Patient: sex F, age 44
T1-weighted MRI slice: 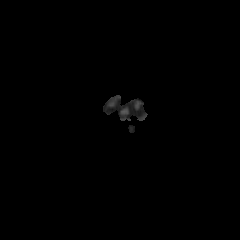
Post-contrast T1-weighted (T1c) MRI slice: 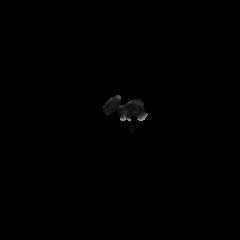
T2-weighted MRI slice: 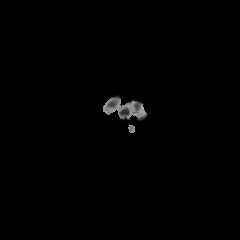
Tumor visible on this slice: no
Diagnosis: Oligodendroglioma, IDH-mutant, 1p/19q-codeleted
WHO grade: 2